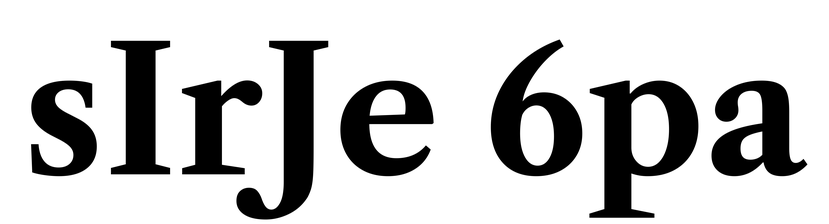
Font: LibreCaslonText_Bold